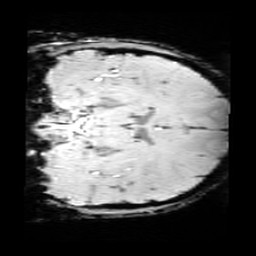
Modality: SWI
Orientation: coronal
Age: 12
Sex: male
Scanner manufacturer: siemens
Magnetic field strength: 3 T
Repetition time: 0.027 s
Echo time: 0.02 s